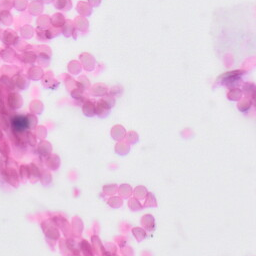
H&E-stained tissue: Skin